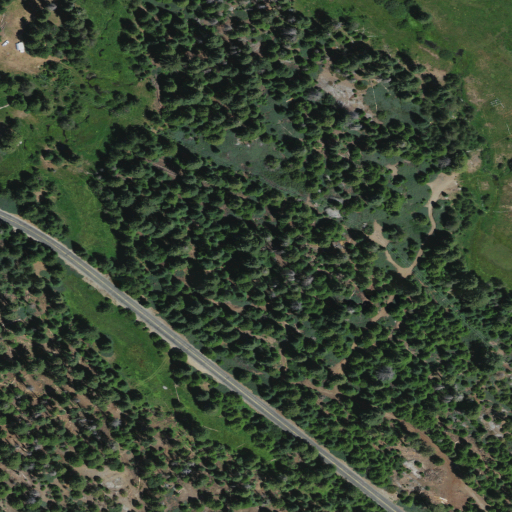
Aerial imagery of plain(s) in California named Markwood Meadow containing evergreen forest, herbaceous wetlands, woody wetlands, shrub, and open development